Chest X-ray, AP view. Patient: 47 years old, sex F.
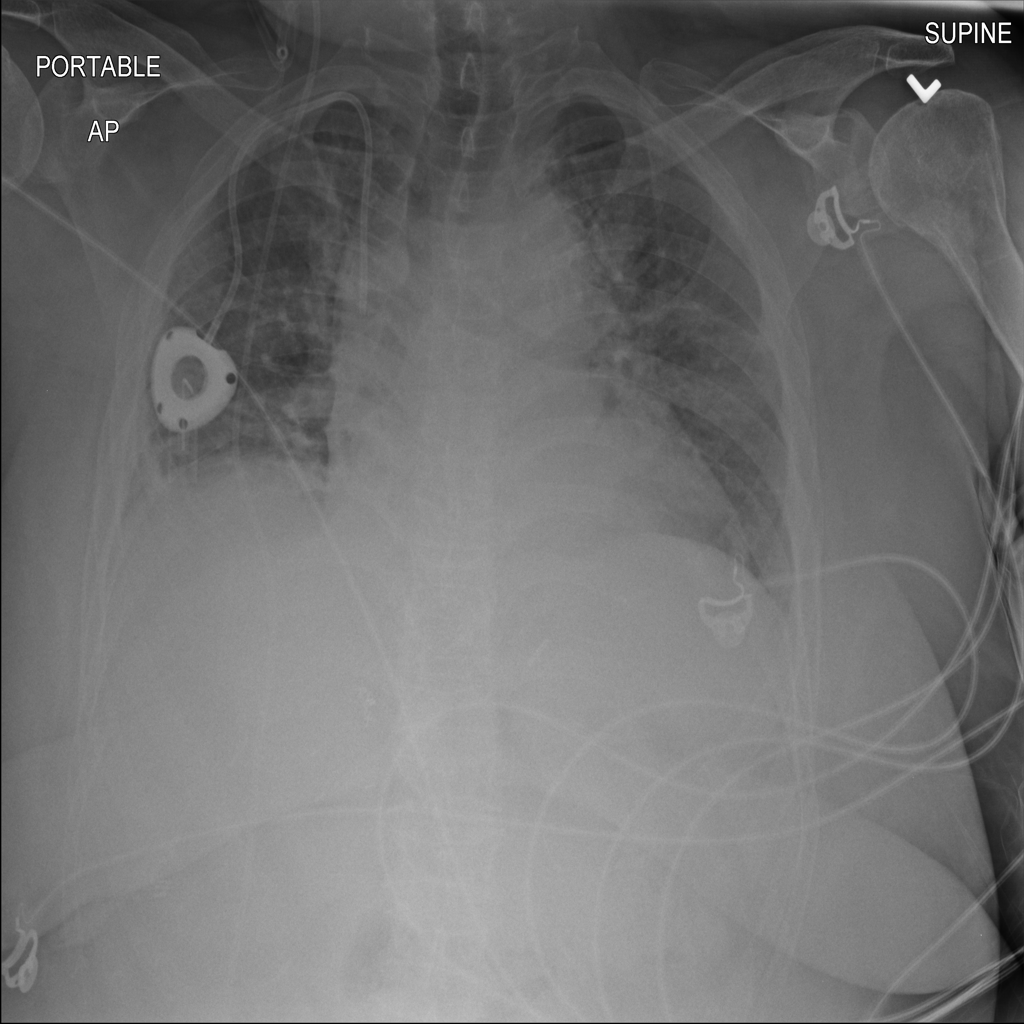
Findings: No Finding